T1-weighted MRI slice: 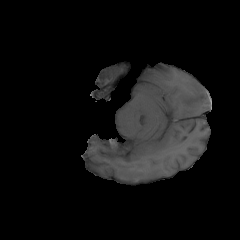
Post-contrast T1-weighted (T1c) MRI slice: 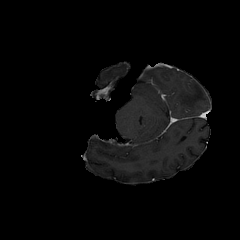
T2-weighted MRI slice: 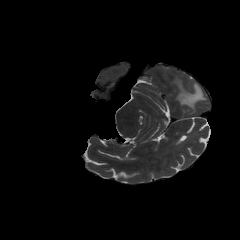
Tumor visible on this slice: yes